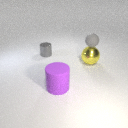
large yellow metal sphere to the right of small gray metal cylinder